Question: I have the following issue:

I don't understand why if the input[type="submit"] style is deleted it keeps having 220px?
CSS code:
'''
#popup_btn {
margin:0 15px 0 0;;
width:50px;
height:40px;
padding: 0;
}
'''
Other CSS file:
'''
.button, input[type="button"], input[type="reset"], input[type="submit"] {
background: none repeat scroll 0 0 rgba(0, 0, 0, 0) !important;
border: medium none;
border-radius: 0 !important;
box-shadow: none !important;
color: #fff;
font-size: 0.875rem;
font-weight: 700;
min-width: 220px;
padding: 1rem;
text-align: center;
text-shadow: none !important;
text-transform: uppercase;
transition: all 0.3s ease 0s;
width: 100%;
}
'''
Maybe the wordpress does some stuff to it, but I can't understand...
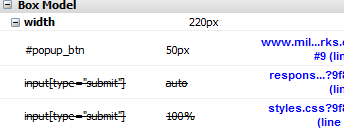
Answer: It might be because you also have min-width set to 220px. Among, no matter what you say the width to, it won't be smaller than 220px. The solution might be to set width: 50px; min-width: 50px; wherever you want your element to be 50px